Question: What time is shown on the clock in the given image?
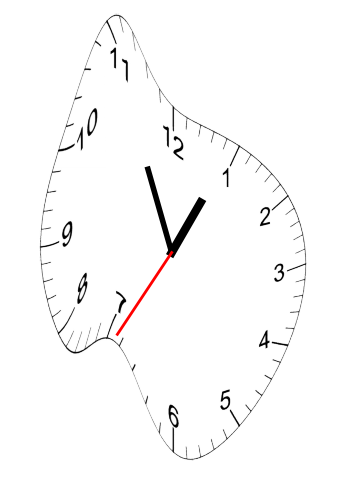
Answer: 12:55:35